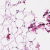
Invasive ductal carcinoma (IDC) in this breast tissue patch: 0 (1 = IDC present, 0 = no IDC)